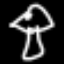
Label: mushroom